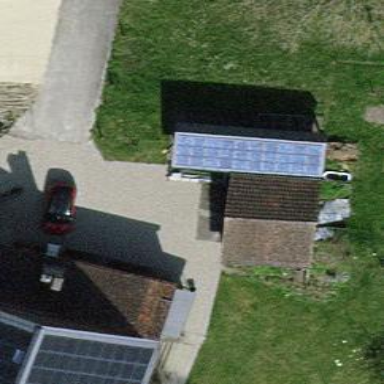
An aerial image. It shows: Shed.